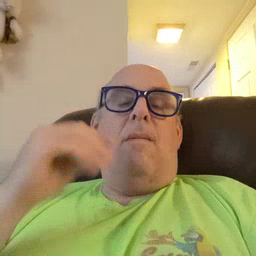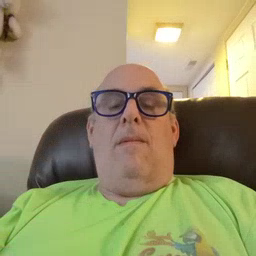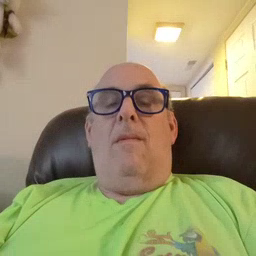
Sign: home